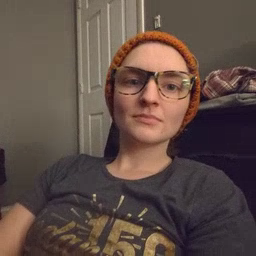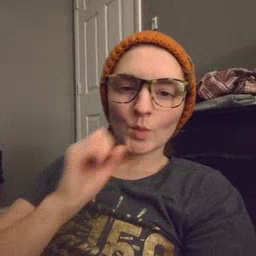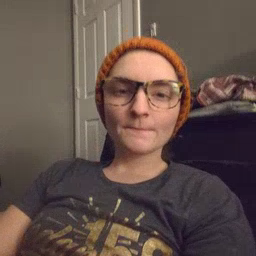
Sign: old